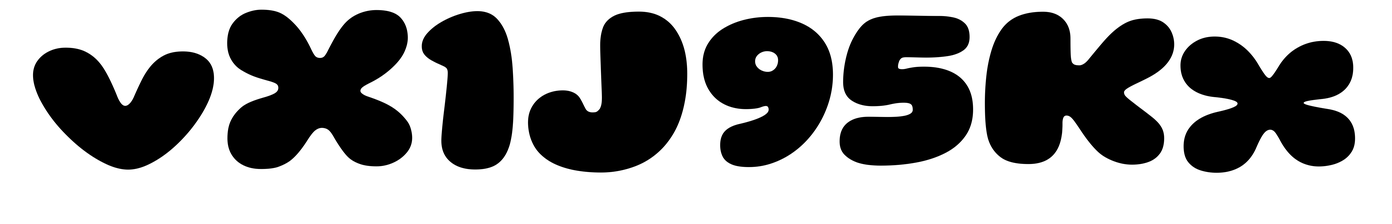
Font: Gluten_Black